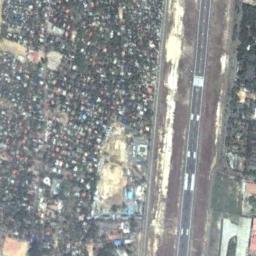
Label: runway